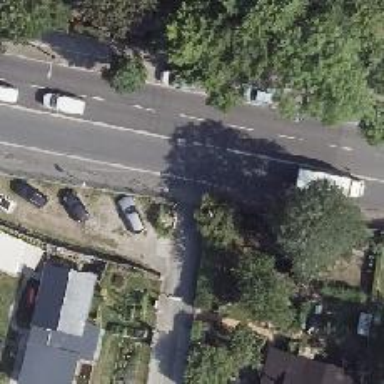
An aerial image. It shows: Cycleway link with asphalt surface.